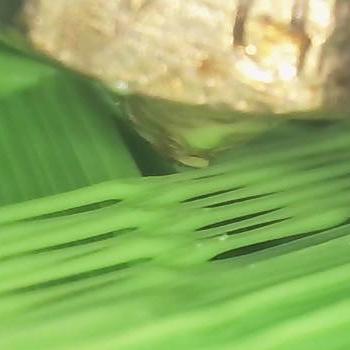
Flow rate: 49%